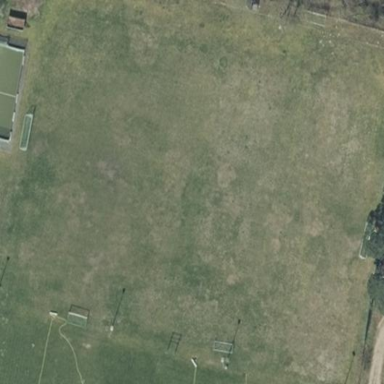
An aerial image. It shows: Soccer pitch for outdoor sports and leisure activities.